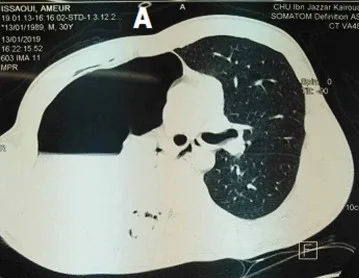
(A,B) thoracic computed tomography (CT) scan showing a large right-sided compressive hydropneumothorax with lung collapse and pleural effusion.
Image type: radiology (ct)